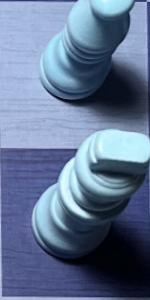
Label: King_White